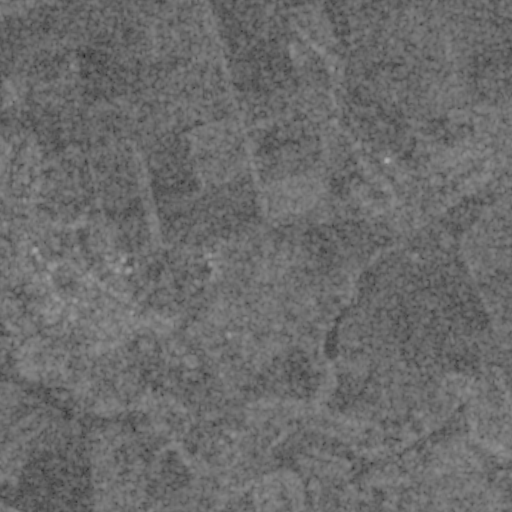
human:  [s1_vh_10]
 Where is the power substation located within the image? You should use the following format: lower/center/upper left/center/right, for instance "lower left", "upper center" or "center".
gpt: The power substation is located in the center left of the image.
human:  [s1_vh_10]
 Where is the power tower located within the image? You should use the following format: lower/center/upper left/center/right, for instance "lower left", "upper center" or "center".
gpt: The power tower is located in the left of the image.
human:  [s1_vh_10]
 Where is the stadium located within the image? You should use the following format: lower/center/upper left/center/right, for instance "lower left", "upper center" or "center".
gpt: The stadium is located in the center left of the image.
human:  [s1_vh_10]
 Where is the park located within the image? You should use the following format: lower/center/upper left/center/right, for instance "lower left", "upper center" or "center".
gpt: There is no park in the image.

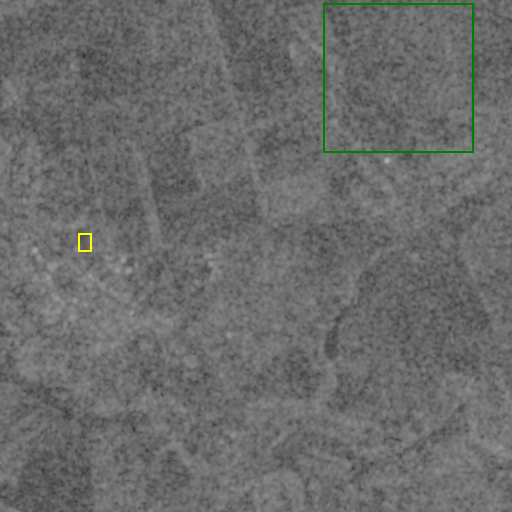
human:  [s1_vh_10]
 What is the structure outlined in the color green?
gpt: The structure outlined in green is a crop field.
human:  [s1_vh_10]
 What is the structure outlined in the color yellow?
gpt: The structure outlined in yellow is a stadium.
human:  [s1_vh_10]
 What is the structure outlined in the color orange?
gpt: There is no orange outline.